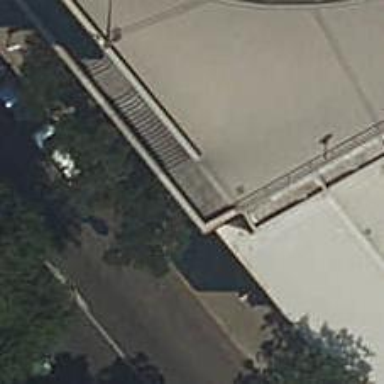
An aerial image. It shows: Asphalt steps along the road.